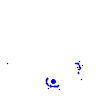
Particle: electron